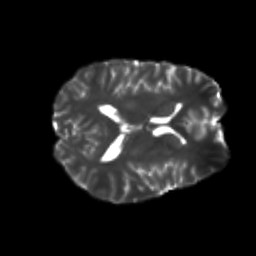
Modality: T2w
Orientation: axial
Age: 23
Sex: male
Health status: healthy
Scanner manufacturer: philips
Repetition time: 7.387 s
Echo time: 0.08599 s